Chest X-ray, PA view. Patient: 33 years old, sex M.
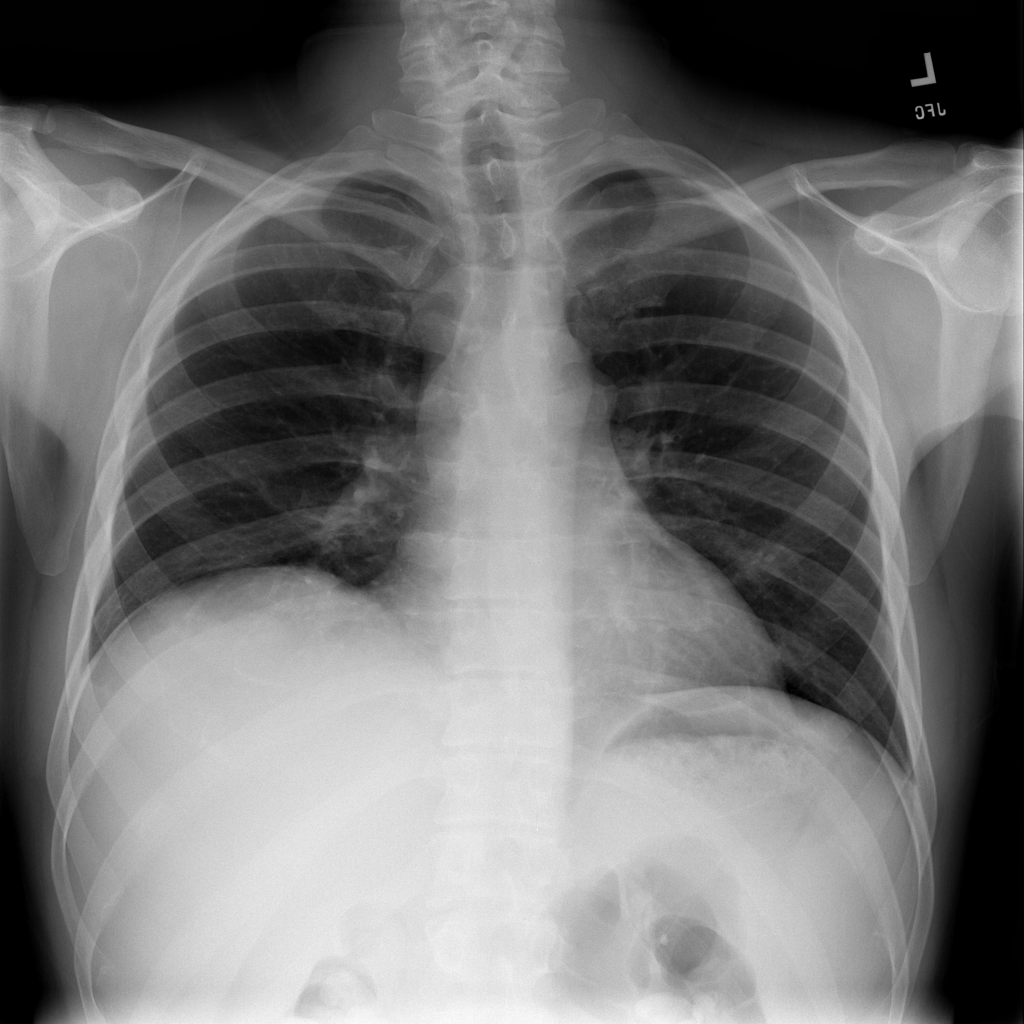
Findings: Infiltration